Question: I'm getting trouble to query my data. I do not know where to start with query if else condition inside if.
Problem is:
How to query if its and then change result value type to , and if its and then change result value type to .
I have a data in table, result as below :

And I want to get
result as below :
'''
Array(
[0] => Array
(
[id] => 1
[type] => free
[end_date] => 2013-06-20
)
[1] => Array
(
[id] => 4
[type] => after
[end_date] => 2013-08-29
)
[2] => Array
(
[id] => 5
[type] => before
[end_date] => 2013-06-20
)
)
'''
Thanks in advance.
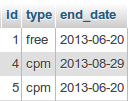
Answer: Something like this should work:
'''
select
id,
case
when (type = 'cpm' and end_date < now()) then 'before'
when (type = 'cpm' and end_date > now()) then 'after'
else type
end as type,
end_date
from my_table;
'''